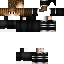
A female skeleton skin with dark skin, wearing brown long hair dressed in a black armor chest and black pants, featuring a closed mouth.